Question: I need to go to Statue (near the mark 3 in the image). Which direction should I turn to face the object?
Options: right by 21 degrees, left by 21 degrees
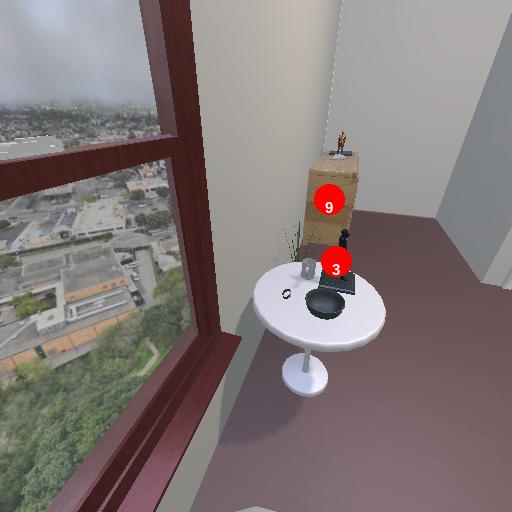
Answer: right by 21 degrees